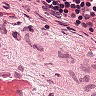
Metastatic tissue present: no